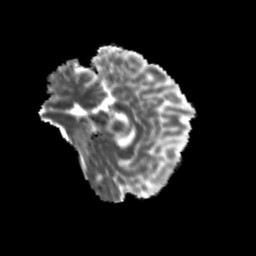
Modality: MD
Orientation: sagittal
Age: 25
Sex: female
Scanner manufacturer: siemens
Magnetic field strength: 3 T
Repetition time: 3.5 s
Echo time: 0.104 s